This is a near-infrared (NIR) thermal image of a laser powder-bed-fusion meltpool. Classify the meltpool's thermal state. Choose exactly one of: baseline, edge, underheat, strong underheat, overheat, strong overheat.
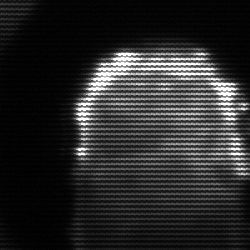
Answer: baseline